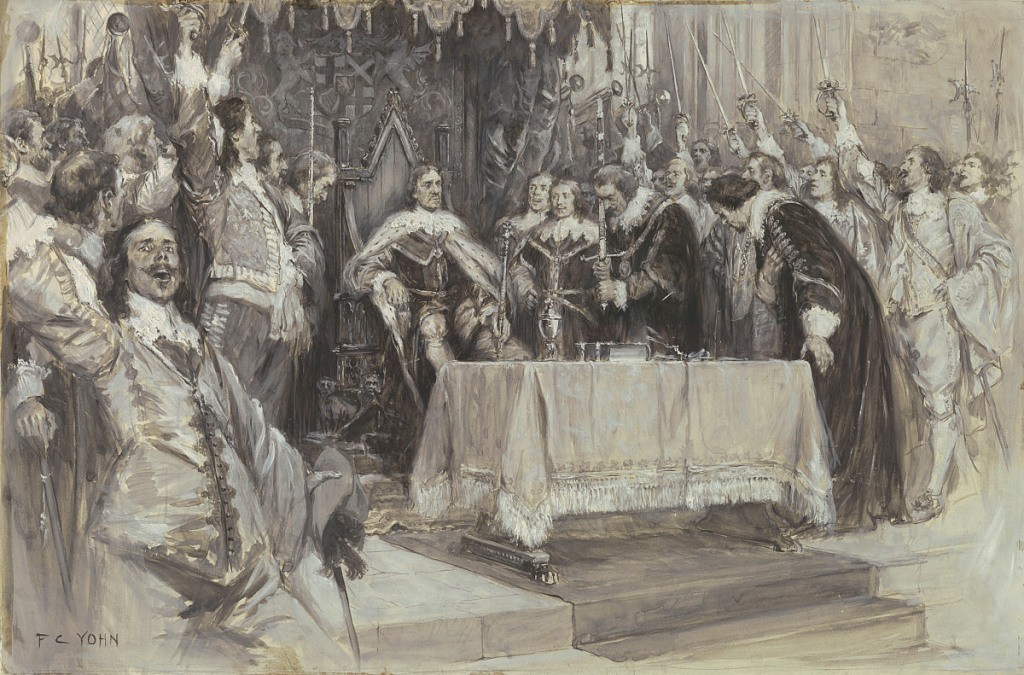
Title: The Second Installation of Cromwell as Protector, in Westminster Hall, June 26, 1657
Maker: Frederick Coffay Yohn, American, 1875–1933
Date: ca. 1900
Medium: Brush and grey and black watercolor, white gouache, on illustration board
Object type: Drawing
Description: Illustration showing Cromwell seated, center.  Some figures bow to him, while others raise their swords and cheer.